Question: I have a HTML table (black) which fills a window (blue). The table contains two rows.
When I resize the window, row 1 (red) height must be variable and row 2 (green) height constant.
Row 1 content is are dynamically generated (a tab strip and a tree view - both Telerik).
Row 2 contains two columns.
In other words, how to make the row 1 autosize itself when the windows is resizes?

All I have done, so far, is this:
'''
<table style="width:100%;">
<tr style="height:100%;vertical-align:top;overflow:auto">
<td colspan="2">
<telerik:RadTabStrip ID="RadTabStrip1" runat="server" MultiPageID="RadMultiPage1" SelectedIndex="0" Width="100%" Height="100%">
<Tabs>
<telerik:RadTab runat="server" Text="Tab1" Selected="True">
</telerik:RadTab>
<telerik:RadTab runat="server" Text="Tab2">
</telerik:RadTab>
</Tabs>
</telerik:RadTabStrip>
<telerik:RadMultiPage ID="RadMultiPage1" runat="server" Width="100%" SelectedIndex="0" Height="100%">
<telerik:RadPageView ID="RadPageView1" runat="server" Height="100%" style="border: 1px solid grey">
<telerik:RadTreeView ID="RadTreeView1" runat="server"></telerik:RadTreeView>
</telerik:RadPageView>
<telerik:RadPageView ID="RadPageView2" runat="server" Height="100%" style="border: 1px solid grey">
<telerik:RadTreeView ID="RadTreeView2" runat="server"></telerik:RadTreeView>
</telerik:RadPageView>
</telerik:RadMultiPage>
</td>
</tr>
<tr>
<td style="font: normal 12px arial; text-align: left;">
<asp:CheckBox ID="CheckBox1" runat="server" Text="Do something when checked." AutoPostBack="true" />
</td>
<td style="text-align: right">
<telerik:RadButton ID="CancelButton" runat="server" Text="Cancel" OnClientClicked="windowClose" UseSubmitBehavior="false">
</telerik:RadButton>
</td>
</tr>
</table>
'''
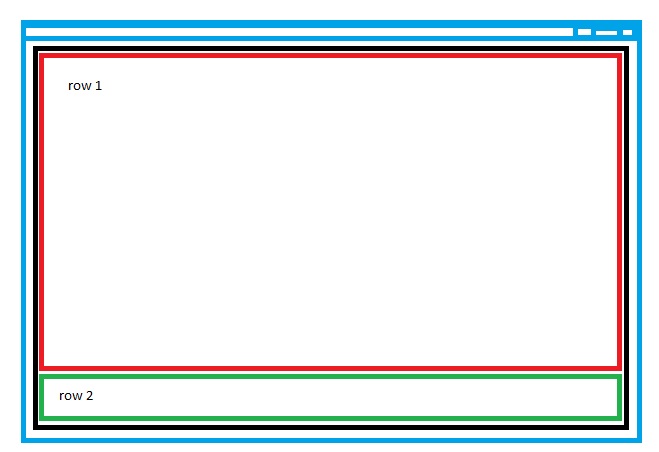
Answer: Simple answer for a simple question. Set a relative height (%) for first row and a fixed height (px) for second row!
'''
<table style="width:100%;">
<tr style="height:100%;vertical-align:top;overflow:auto">
....
</tr>
<tr style="height:100px;">
....
</tr>
</table>
'''
Adjust the '100px' to whatever height Row 2 must have.
Also, set the table's height to the window's height using javascript and onload method.
The javascript would be:
'''
document.onload = new function(){
'''
var theTable = document.getElementById("myTable");
theTable.style.height = (document.height)+"px";
}
See <URL>.